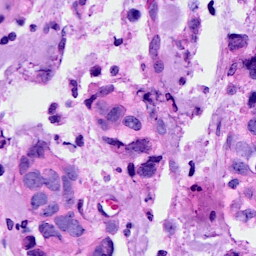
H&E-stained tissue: Breast